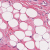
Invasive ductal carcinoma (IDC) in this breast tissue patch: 1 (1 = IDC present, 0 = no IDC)